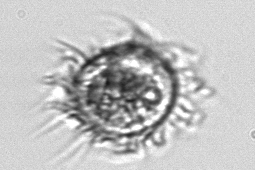
Label: Leegaardiella_ovalis